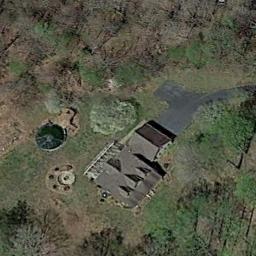
Label: residential